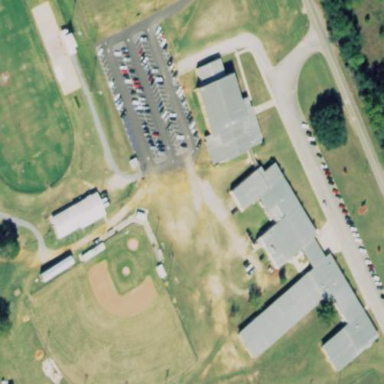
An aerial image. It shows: High school.